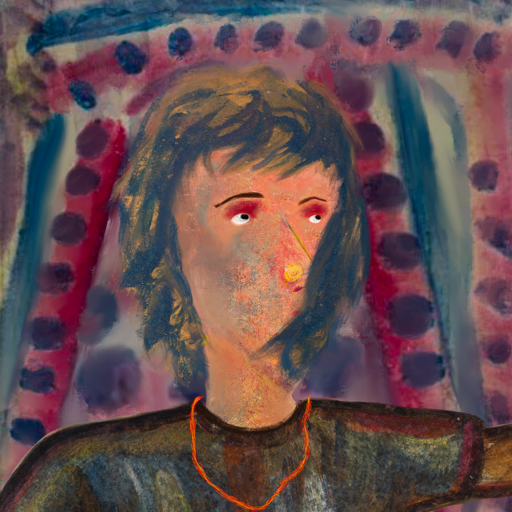
Background: HillGirl, Head And Neck Side: Irani, Face Side: Irani, Bust: Mosgoul, Hair Side: In_The_Sun, Head Accessory: Blank, Second Necklace: Gypsy_Mother_2, Necklace: Blank, Baby: Blank